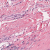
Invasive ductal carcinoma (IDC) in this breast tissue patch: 0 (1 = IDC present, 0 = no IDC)